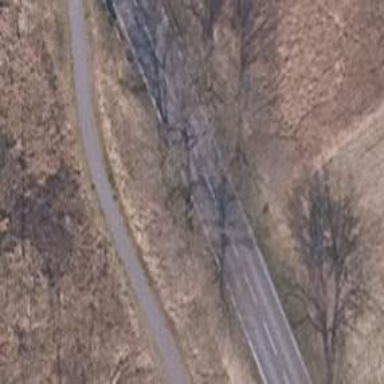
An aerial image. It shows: Secondary road with asphalt surface.